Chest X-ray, PA view. Patient: 59 years old, sex F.
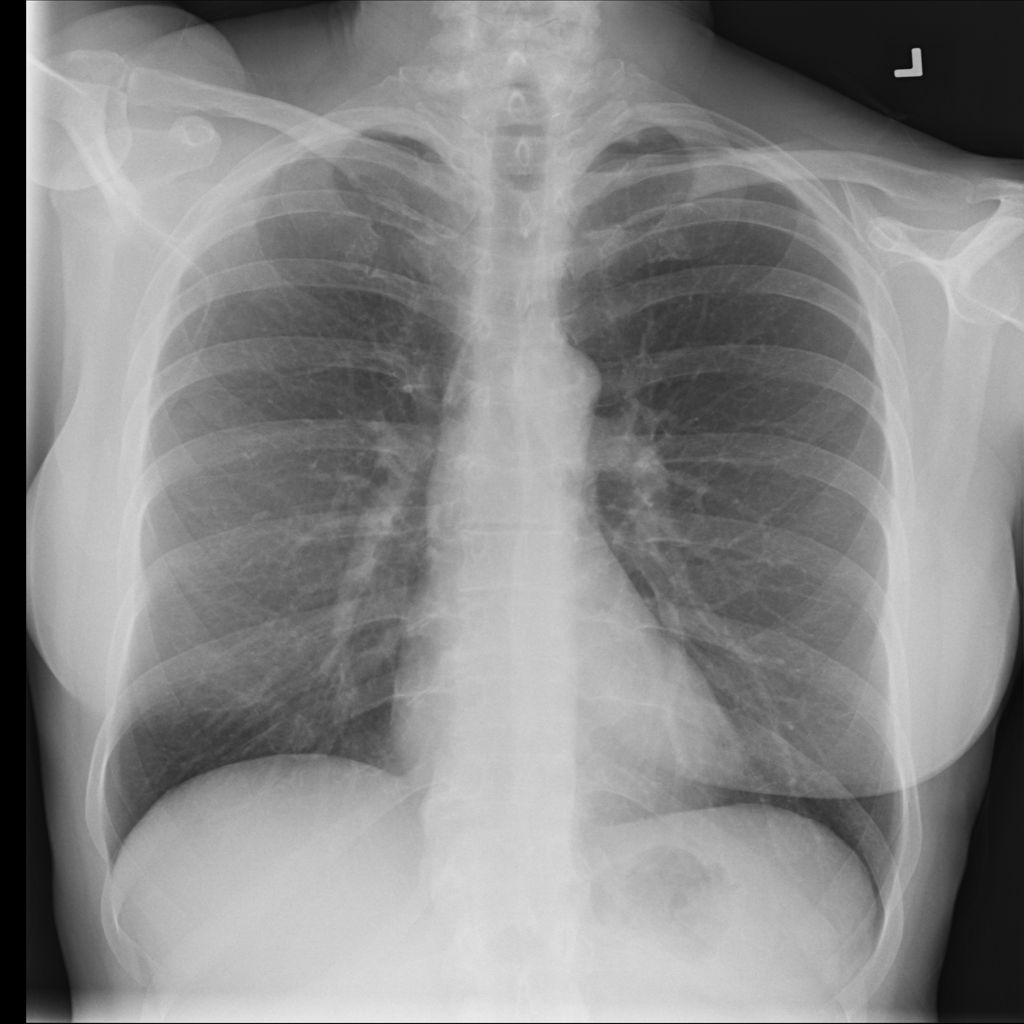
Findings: No Finding